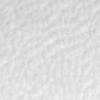
Label: no_change